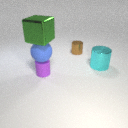
small purple rubber cylinder below large blue rubber sphere